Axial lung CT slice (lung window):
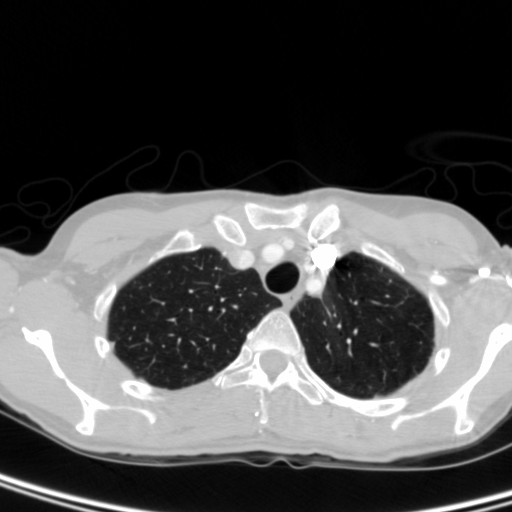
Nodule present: no